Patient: sex M, age 46
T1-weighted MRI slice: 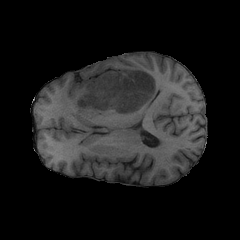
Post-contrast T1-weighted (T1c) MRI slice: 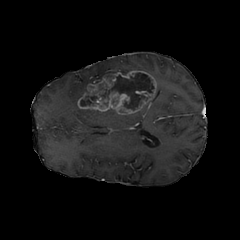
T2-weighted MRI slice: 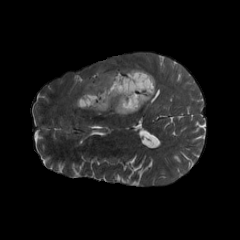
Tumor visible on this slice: yes
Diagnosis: Glioblastoma, IDH-wildtype
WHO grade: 4